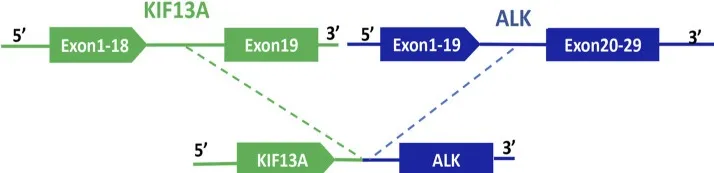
A novel intergenic region between exons 1-18 of KIF13A on chromosome 6 and exons 20-29 of ALK on chromosome 2 fusion variant was identified.
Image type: chart (chart)